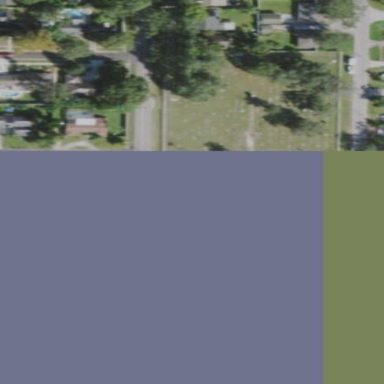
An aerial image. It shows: Cemetery.